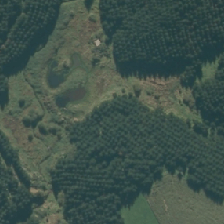
Land cover: lake_pond